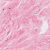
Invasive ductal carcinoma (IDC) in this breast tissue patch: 0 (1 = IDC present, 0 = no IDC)